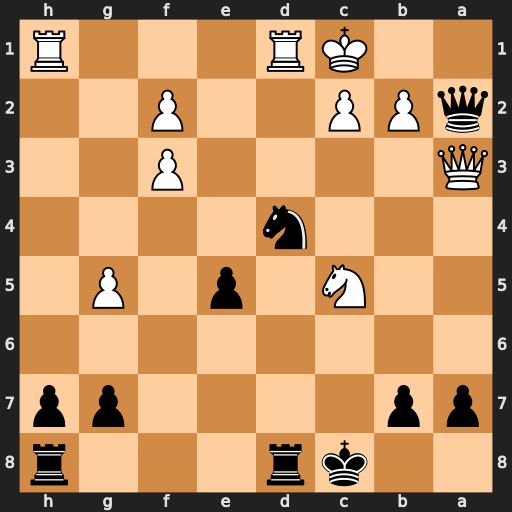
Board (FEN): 2kr3r/pp4pp/8/2N1p1P1/3n4/Q4P2/qPP2P2/2KR3R
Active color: b
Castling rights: -
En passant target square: -
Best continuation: Ne2#